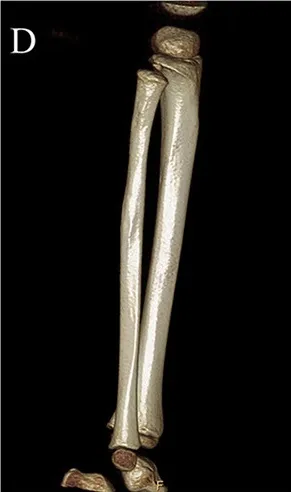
3d CT reconstruction demonstrating both uniform bone mineral density, and ,continuous cortical of right proximal fibula.
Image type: radiology (ct)